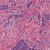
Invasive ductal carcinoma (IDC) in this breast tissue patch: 1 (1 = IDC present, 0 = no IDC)